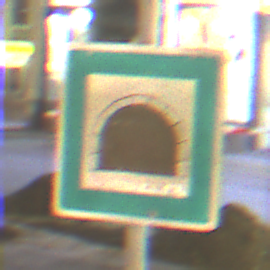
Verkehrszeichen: Tunnel
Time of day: Night
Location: Outdoor (Urban)
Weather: Clear
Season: NotSpecified
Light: Artificial